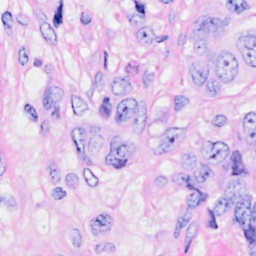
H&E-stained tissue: Breast